Question: Current situation:
Have a timesheet that allows the user to enter their leave, TOIL, Sick which totals the hours.Have a table that creates a new row everytime the plus button is pressed. Using the following
'''
function CreateNewRow(num, str) {
var intLine = parseInt(document.frmMain.hdnMaxLine.value);
intLine++;
var theTable = document.getElementById("tbExp");
var newRow = theTable.insertRow(theTable.rows.length)
newRow.id = newRow.uniqueID
var newCell
//*** ID Column ***//
newCell = newRow.insertCell(0);
newCell.id = newCell.uniqueID;
newCell.setAttribute("className", "css-name");
newCell.innerHTML = num;
//*** Column 1 ***//
newCell = newRow.insertCell(1);
newCell.id = newCell.uniqueID;
newCell.setAttribute("className", "css-name");
//newCell.innerHTML = "<center><INPUT TYPE="TEXT" SIZE="10" NAME="Column1_"+intLine+"" ID="Column1_"+intLine+"" VALUE=""></center>";
newCell.innerHTML = str;
//*** Column 2 ***//
newCell = newRow.insertCell(2);
newCell.id = newCell.uniqueID;
newCell.setAttribute("className", "css-name");
newCell.innerHTML = "<center><SELECT NAME="Column5_"+intLine+"" ID="Column5_"+intLine+""></SELECT></center>";
//*** Column 3 ***//
newCell = newRow.insertCell(3);
newCell.id = newCell.uniqueID;
newCell.setAttribute("className", "css-name");
newCell.innerHTML = "<center><INPUT TYPE="TEXT" SIZE="5" NAME="Column4_" + intLine + "" ID="Column4_" + intLine + "" VALUE=""></center>";
//*** Create Option ***//
CreateSelectOption("Column5_" + intLine)
document.frmMain.hdnMaxLine.value = intLine;
}
function RemoveRow() {
intLine = parseInt(document.frmMain.hdnMaxLine.value);
if(parseInt(intLine) > 0) {
theTable = document.getElementById("tbExp");
theTableBody = theTable.tBodies[0];
theTableBody.deleteRow(intLine);
intLine--;
document.frmMain.hdnMaxLine.value = intLine;
}
}
'''
'''
function updateTotal()
{
var total = 0;
$(".dayinput").map( function() { total += $(this).val() * 8; } );
$(".hourinput").map( function() { total += $(this).val() * 1; } );
$("#total").val( total );
if( total >= 40 )
{
$("#total").removeClass( "total_low" );
$("#total").addClass( "total_ok" );
}
else
{
$("#total").removeClass( "total_ok" );
$("#total").addClass( "total_low" );
}
}
function validateUpdateTotal()
{
if( ($(this).val()-0) != $(this).val() )
{
alert( "Invalid number" );
$(this).val( "" );
}
else
updateTotal();
}
function initPage()
{
$("#project_select").val("");
$("#task_select").val("");
$(".hourinput").val("");
$(".dayinput").val("");
updateTotal();
}
$(".dayinput").change( validateUpdateTotal );
$(".hourinput").change( validateUpdateTotal );
$(document).ready( initPage );
'''
'''
<fieldset>
<div class="left">
<table>
<tr>
<td>Leave</td>
<td><input class="dayinput" type="text" name="Leave"></td>
</t>
<tr>
<td>TOIL</td>
<td><input class="dayinput" type="text" name="TOIL"></td>
</tr>
<tr>
<td>Sick</td>
<td><input class="dayinput" type="text" name="Sick"></td>
</tr>
<tr>
<td>Total</td>
<td><input id="total" class="total_low" type="text" value="0" disabled="">
</tr>
</table>
</div>
<div class="right">
<b>Projects this week</b><div class = "right"><input name="btnDel" type="button" id="btnDel" value="-" onClick="RemoveRow();"></div>
<ul id="task_list">
<form name="frmMain" method="post">
<table width="470" border="1" id="tbExp">
<tr>
<td><div align="center">No.</div></td>
<td><div align="center">Project </div></td>
<td><div align="center">Task </div></td>
<td><div align="center">Hours </div></td>
<td><div align="center"></div></td>
</tr>
</table>
<input type="hidden" name="hdnMaxLine" value="0">
</form>
</ul>
</div>
</fieldset>
'''
I am now trying to use the InnerHTML function to make a HTML textbox that can be used by the timesheet.js table. So that when the user enters their hours it updates both tables.
I tried the following 'newCell.innerHTML = "<center><INPUT TYPE="TEXT" SIZE="5" NAME="HOURINPUT" CLASS="hourinput"></center>;'
This did not work for me, what is it that I need to do in order to get this working?
The image shown explains what I am trying to do
Updated Image after changes:

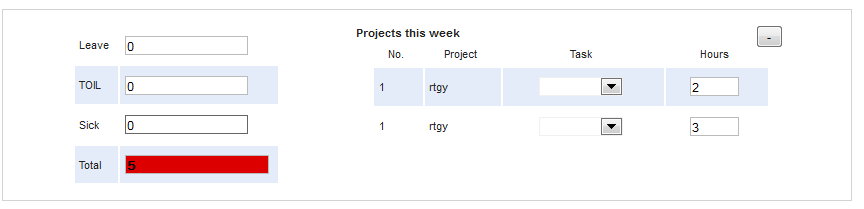
Answer: '''
//*** Column 3 ***//
newCell = newRow.insertCell(3);
newCell.id = newCell.uniqueID;
newCell.setAttribute("className", "css-name");
newCell.innerHTML = "<center><INPUT CLASS="hourinput" TYPE="TEXT" SIZE="5" NAME="Column4_" + intLine + "" ID="Column4_" + intLine + "" VALUE=""></center>";
'''
Also try changing
'''
$(".hourinput").change( validateUpdateTotal );
'''
to
'''
$(".hourinput").bind('change', validateUpdateTotal);
'''